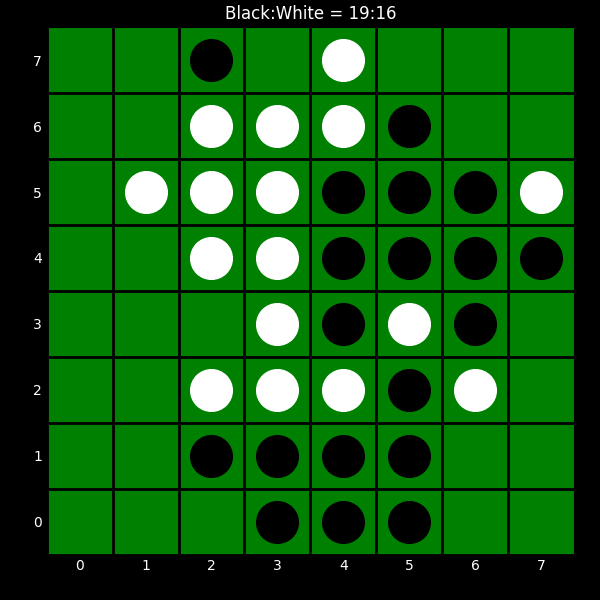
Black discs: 19
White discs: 16